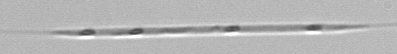
Label: Rhizosolenia